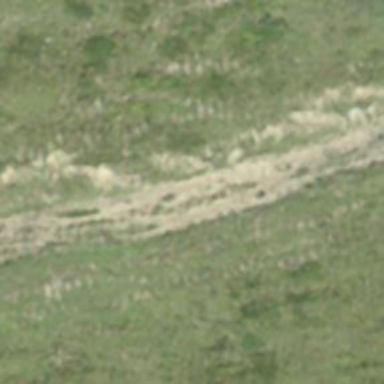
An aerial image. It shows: Track with grade5 tracktype.